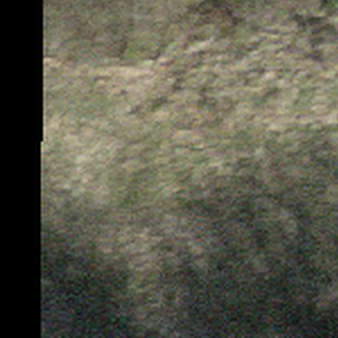
Label: other